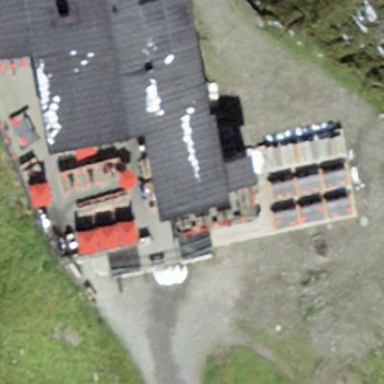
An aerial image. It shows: Restaurant building.